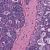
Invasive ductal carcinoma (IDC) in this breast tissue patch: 0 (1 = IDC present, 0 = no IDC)